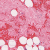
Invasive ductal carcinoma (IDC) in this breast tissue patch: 0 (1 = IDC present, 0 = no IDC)